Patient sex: M
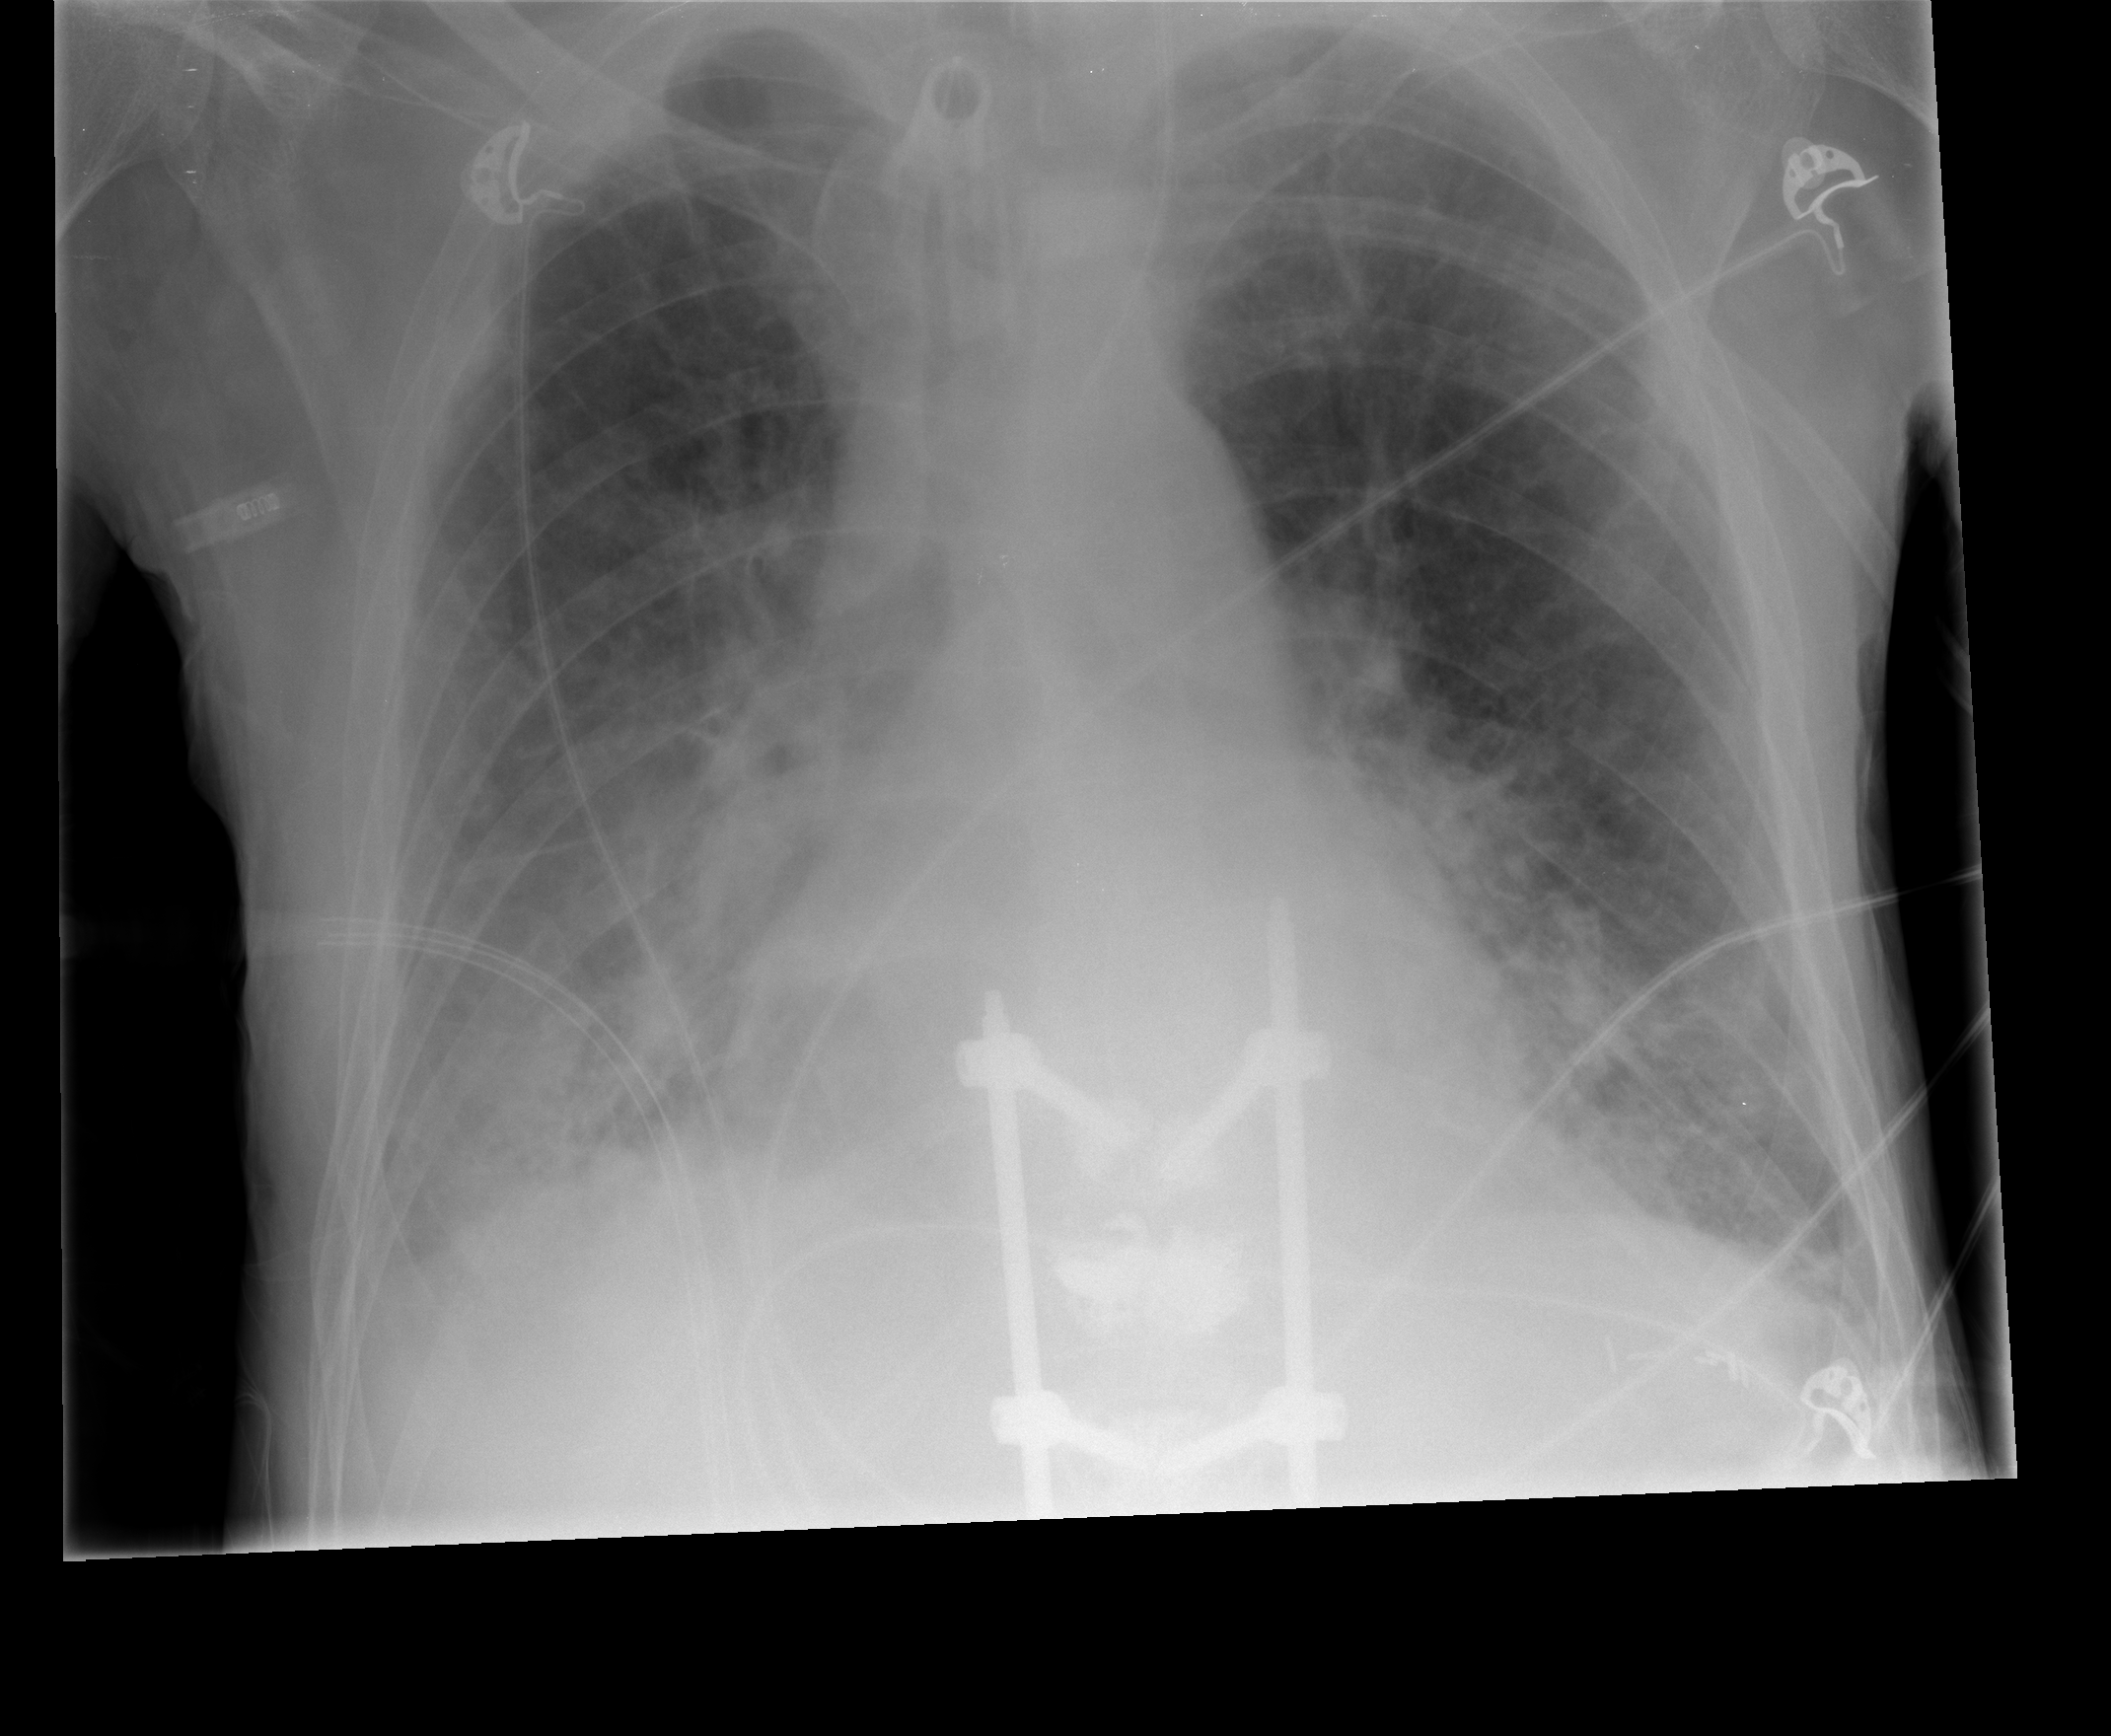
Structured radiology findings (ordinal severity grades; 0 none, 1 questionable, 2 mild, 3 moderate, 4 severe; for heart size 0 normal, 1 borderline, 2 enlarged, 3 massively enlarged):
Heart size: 0
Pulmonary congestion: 0
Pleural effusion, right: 2
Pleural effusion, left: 0
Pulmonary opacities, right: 3
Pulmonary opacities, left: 1
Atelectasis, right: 2
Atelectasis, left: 0